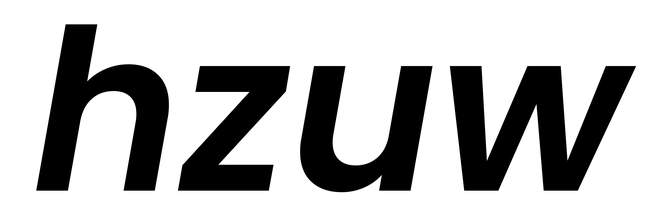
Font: Poppins-SemiBoldItalic